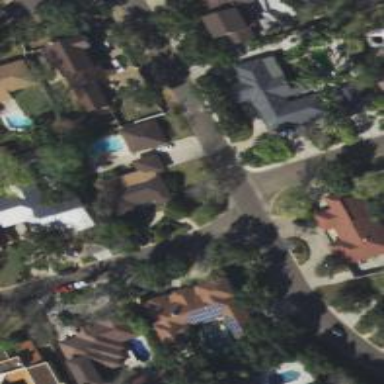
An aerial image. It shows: Residential road lined with residential properties on both sides.